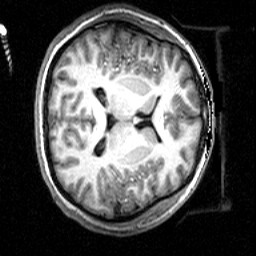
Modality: T1w
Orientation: axial
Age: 24
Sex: female